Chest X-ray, AP view. Patient: 69 years old, sex F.
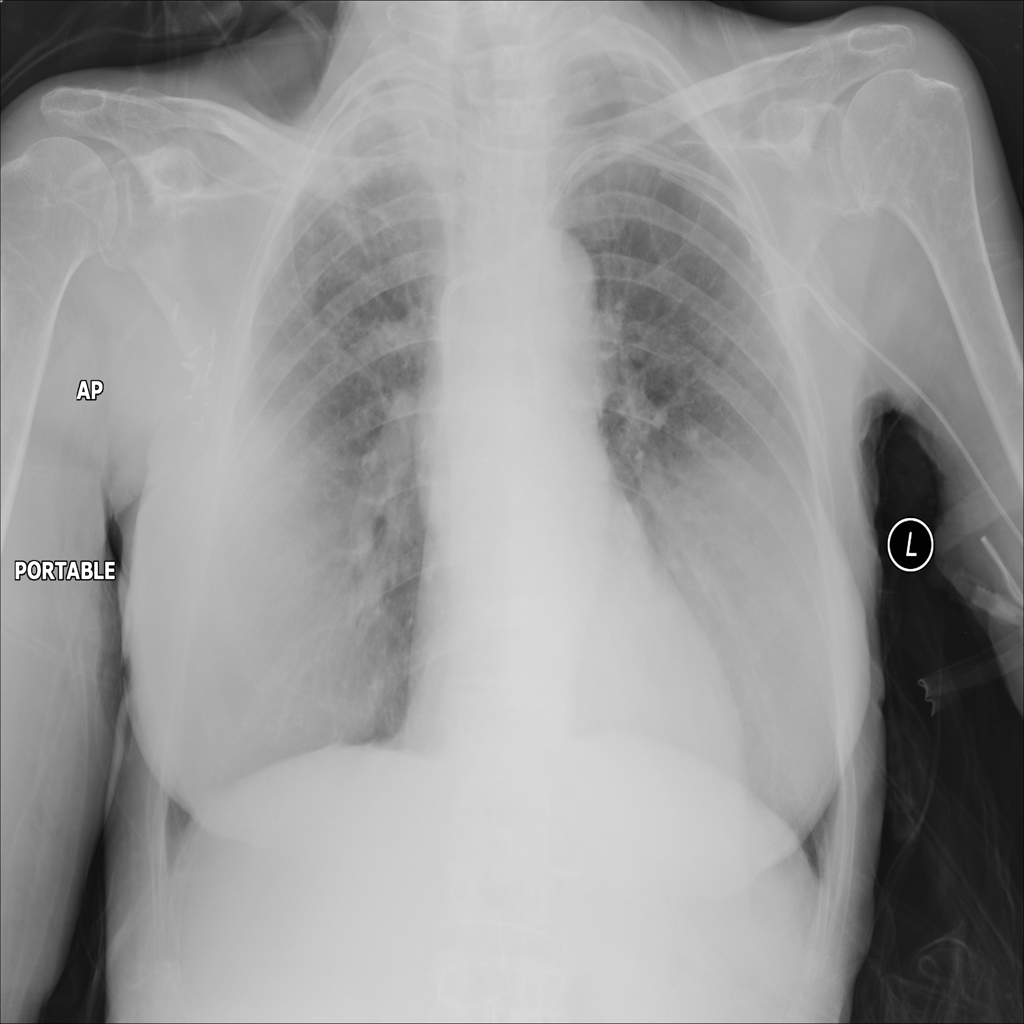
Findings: No Finding